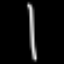
Label: line